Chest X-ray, PA view. Patient: 50 years old, sex M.
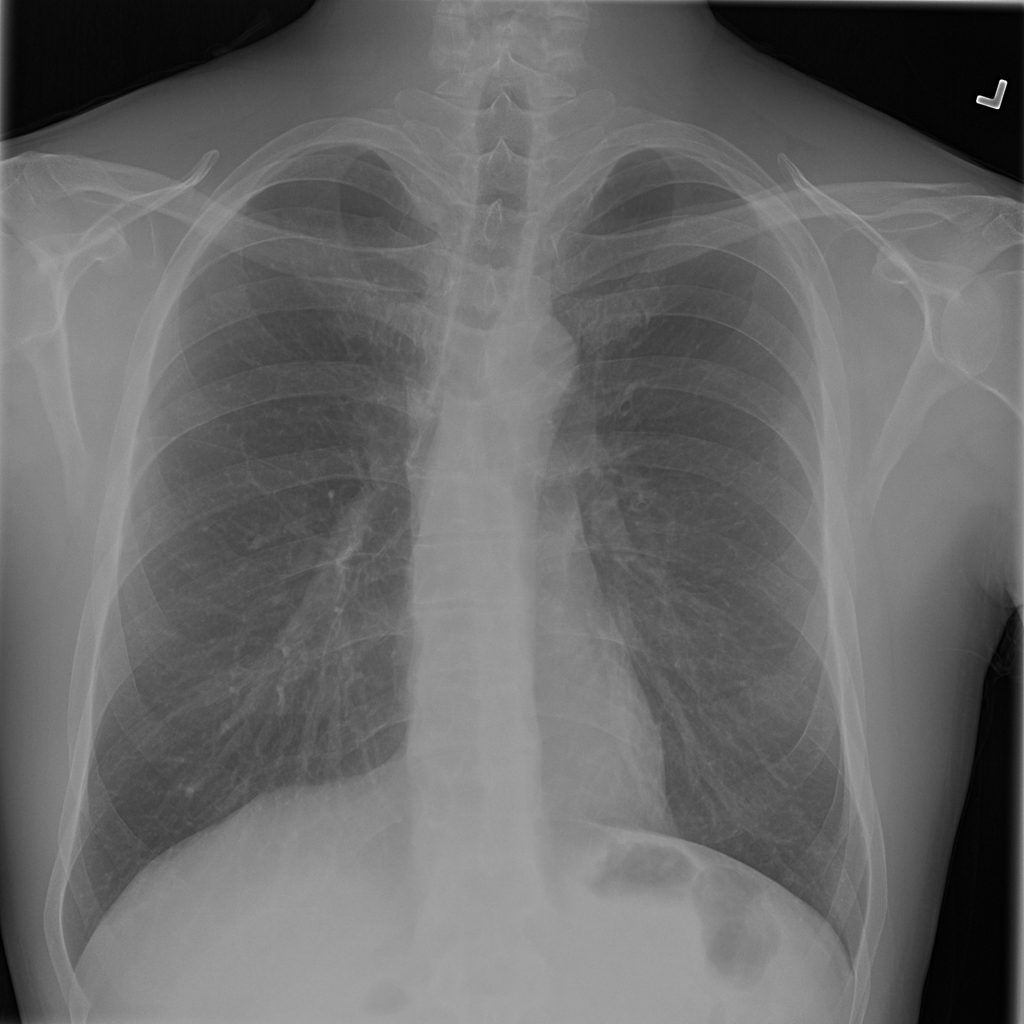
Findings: No Finding